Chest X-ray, AP view. Patient: 4 years old, sex F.
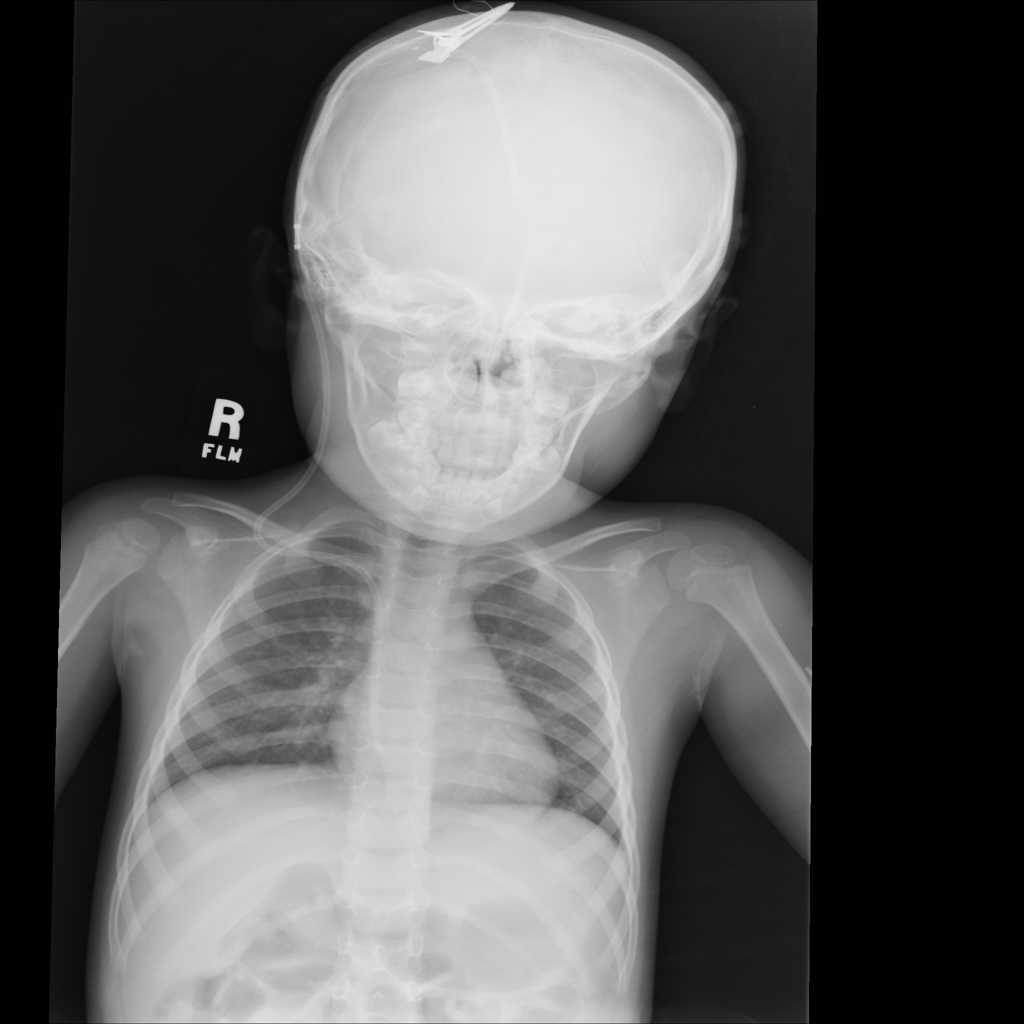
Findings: No Finding